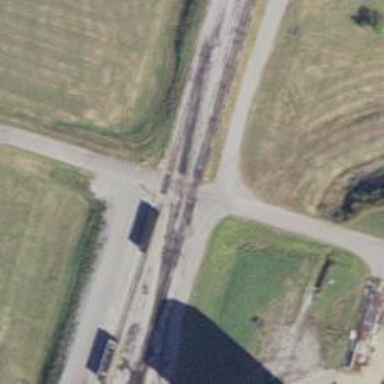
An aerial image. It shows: Railway level crossing.